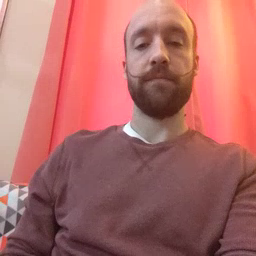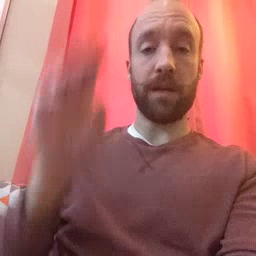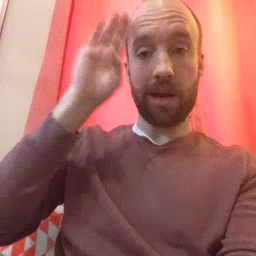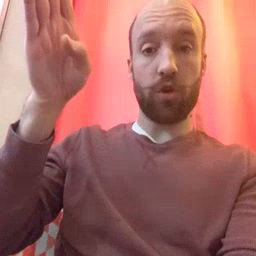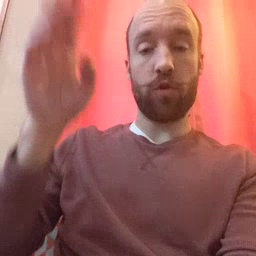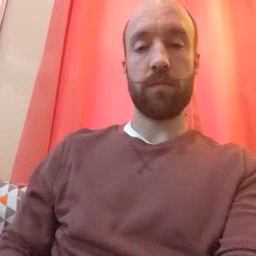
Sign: hello